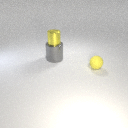
small yellow rubber sphere in front of large gray metal cylinder